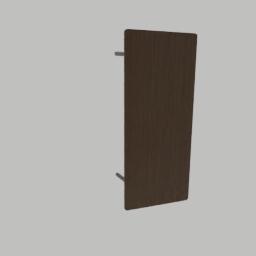
Label: furniture